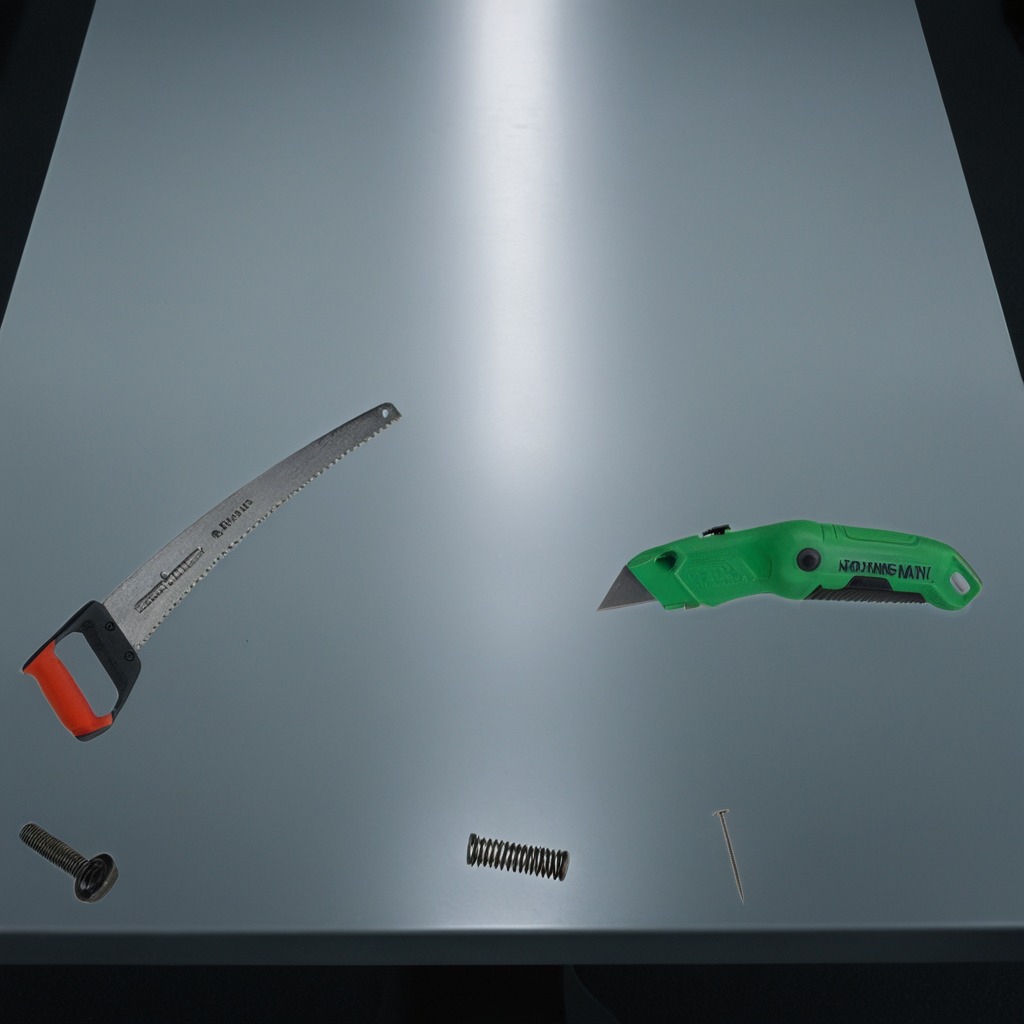
A utility knife, an iron nail, a coiled metal spring, and a handheld metal saw are lying on the clean empty table in a railway signal maintenance room.